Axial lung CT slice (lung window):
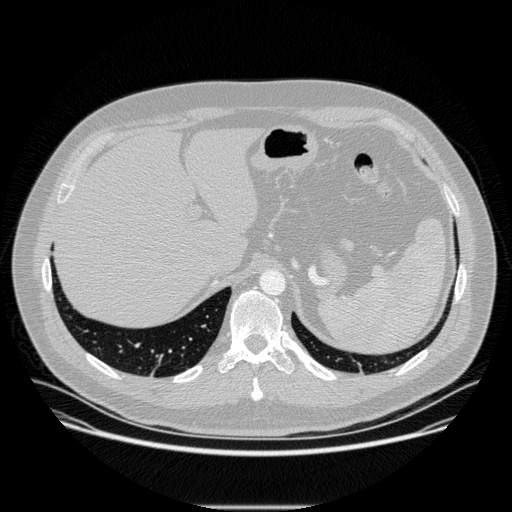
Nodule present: no